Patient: sex M, age 69
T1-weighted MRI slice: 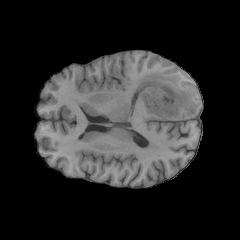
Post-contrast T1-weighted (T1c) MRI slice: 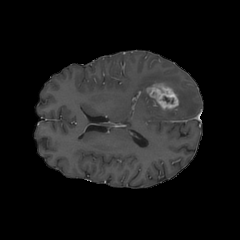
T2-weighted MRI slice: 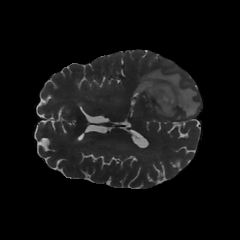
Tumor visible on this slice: yes
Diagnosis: Glioblastoma, IDH-wildtype
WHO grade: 4